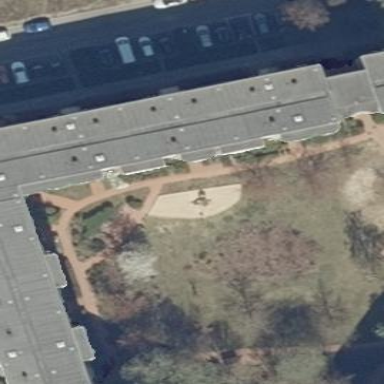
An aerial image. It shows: Flat-roofed apartment building.